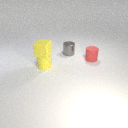
small gray metal cylinder to the right of small yellow rubber cylinder